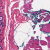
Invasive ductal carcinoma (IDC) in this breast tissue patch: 0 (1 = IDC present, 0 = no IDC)